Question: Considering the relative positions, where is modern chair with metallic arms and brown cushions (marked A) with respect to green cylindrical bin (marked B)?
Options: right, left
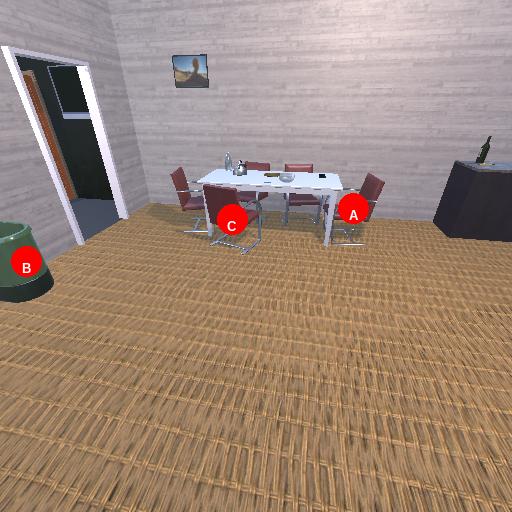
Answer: right